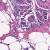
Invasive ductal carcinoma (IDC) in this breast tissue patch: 0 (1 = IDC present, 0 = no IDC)